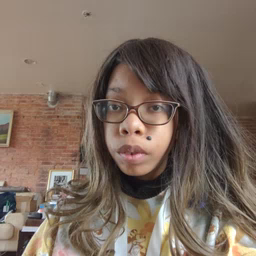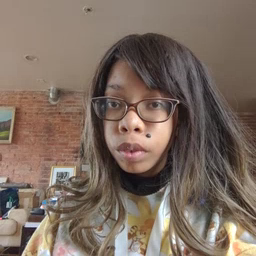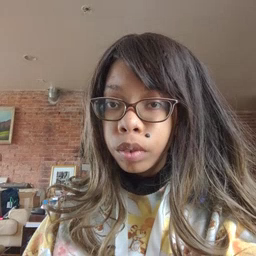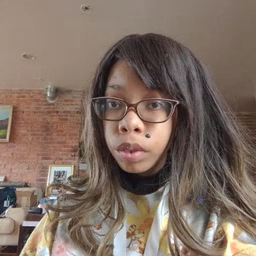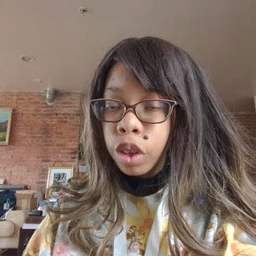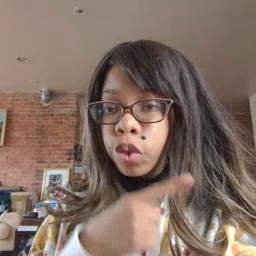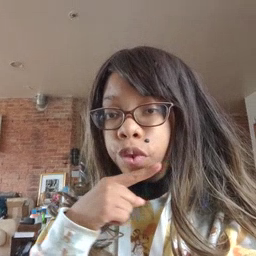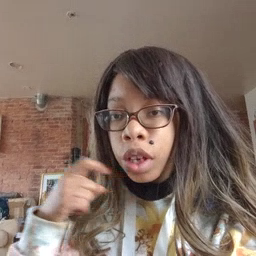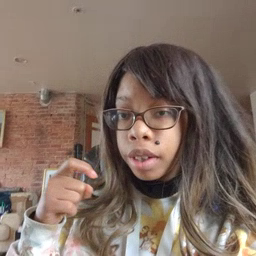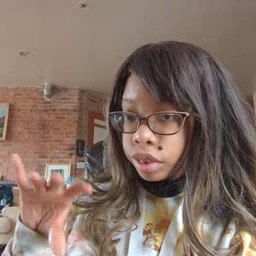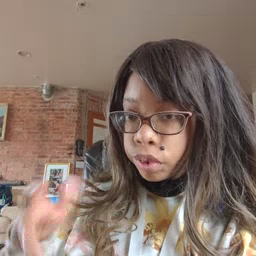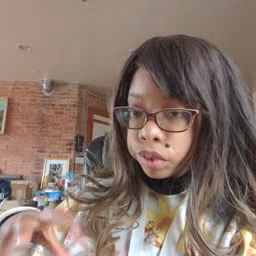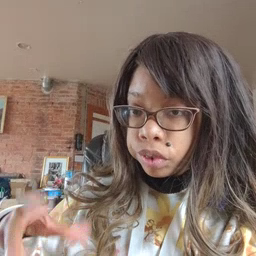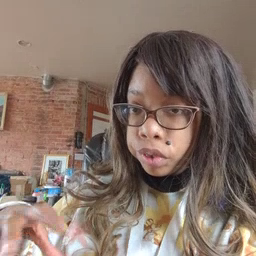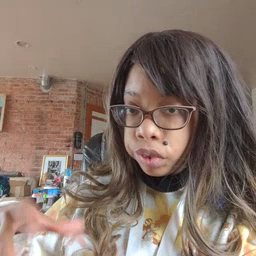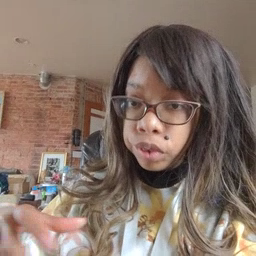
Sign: dryer